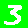
Digit: 3